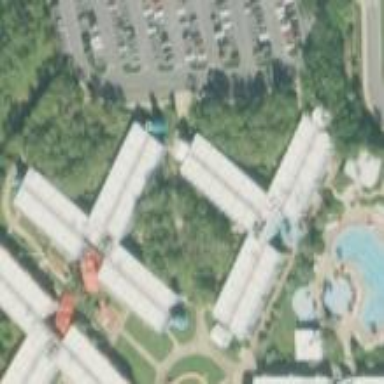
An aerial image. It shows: Hotel building.